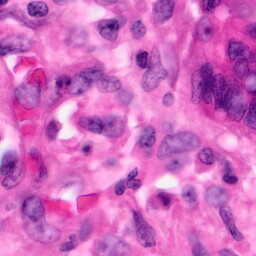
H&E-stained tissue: Pancreatic